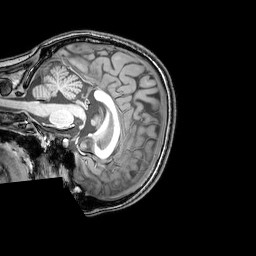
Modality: T1w
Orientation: sagittal
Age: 20
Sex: female
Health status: healthy
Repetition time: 0.081 s
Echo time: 0.037 s